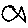
Label: fish